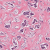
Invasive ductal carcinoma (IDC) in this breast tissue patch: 1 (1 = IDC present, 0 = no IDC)